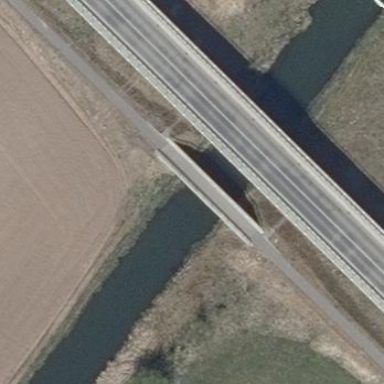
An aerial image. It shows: Man-made bridge.